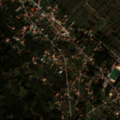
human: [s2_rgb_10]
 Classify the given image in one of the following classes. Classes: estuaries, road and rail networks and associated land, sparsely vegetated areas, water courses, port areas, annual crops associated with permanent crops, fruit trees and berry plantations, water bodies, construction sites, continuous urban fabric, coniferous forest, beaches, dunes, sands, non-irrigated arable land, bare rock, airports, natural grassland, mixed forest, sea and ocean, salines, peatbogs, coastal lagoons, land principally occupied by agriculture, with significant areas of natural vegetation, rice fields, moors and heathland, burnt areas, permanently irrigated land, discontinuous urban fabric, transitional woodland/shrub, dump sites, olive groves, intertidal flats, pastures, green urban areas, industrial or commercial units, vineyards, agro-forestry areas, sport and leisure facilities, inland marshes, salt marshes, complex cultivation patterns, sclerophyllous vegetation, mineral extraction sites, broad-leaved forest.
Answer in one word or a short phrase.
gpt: discontinuous urban fabric, olive groves, annual crops associated with permanent crops, land principally occupied by agriculture, with significant areas of natural vegetation, transitional woodland/shrub